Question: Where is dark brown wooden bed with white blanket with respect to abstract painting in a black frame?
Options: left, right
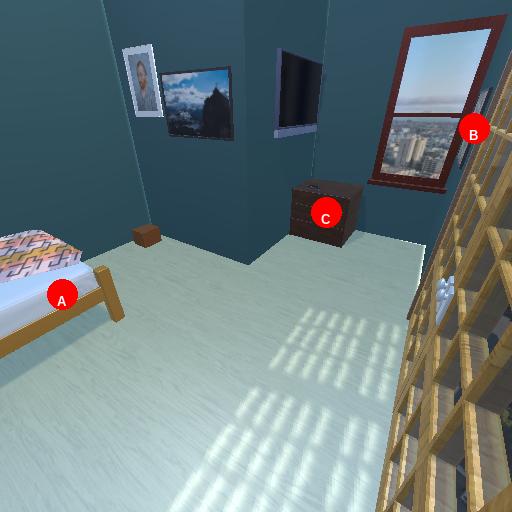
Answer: left